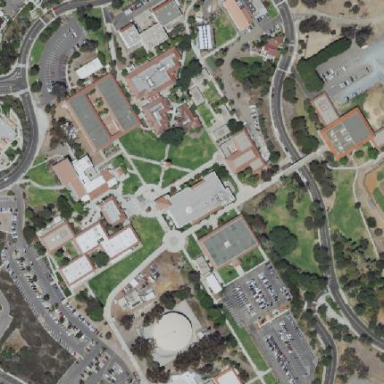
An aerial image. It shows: College.